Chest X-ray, PA view. Patient: 31 years old, sex M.
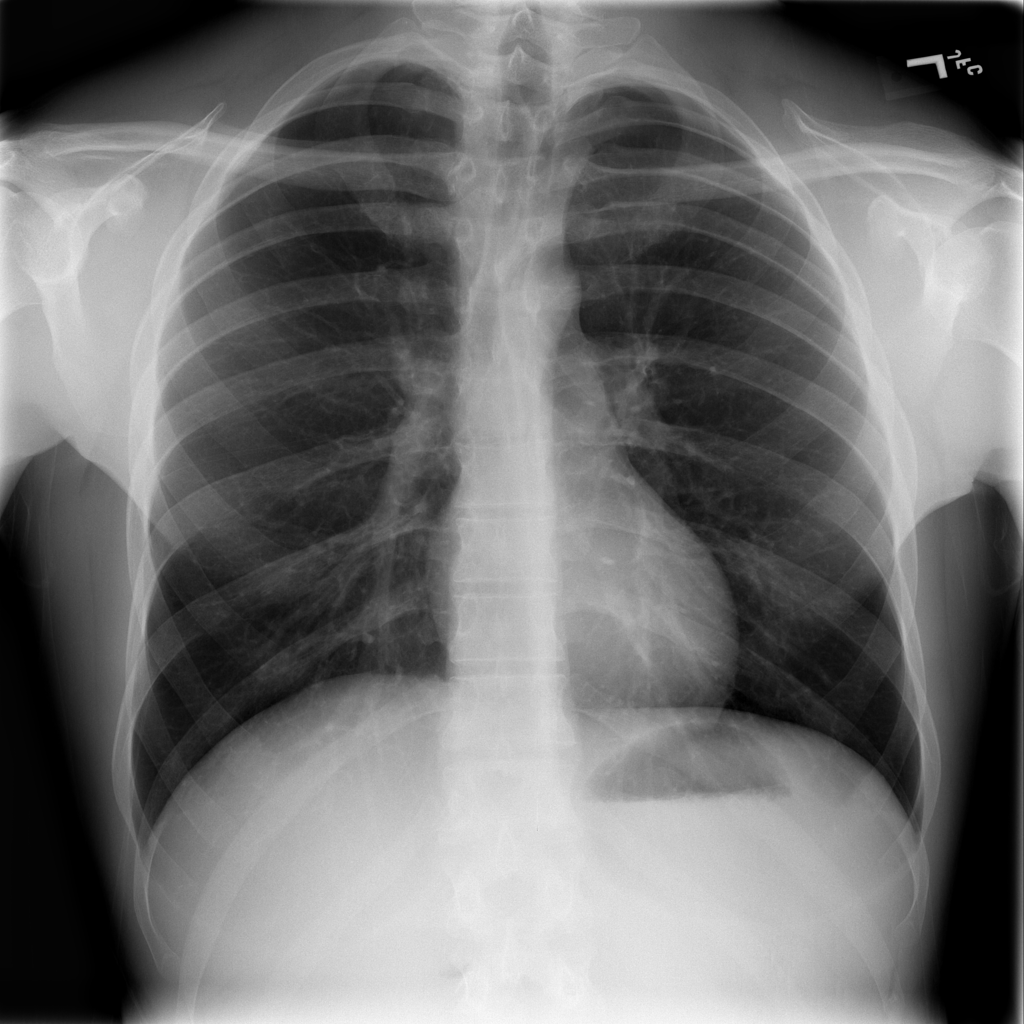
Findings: No Finding